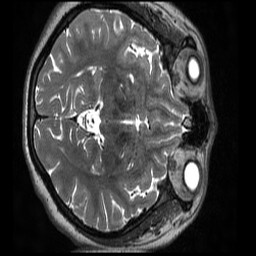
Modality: T2w
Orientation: axial
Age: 23
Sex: female